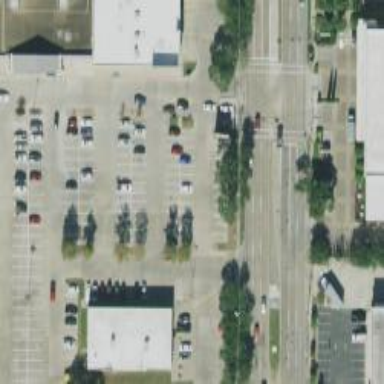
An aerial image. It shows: Parking space is available.